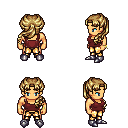
a pixel art fantasy rpg character, male body template, human, tanned skin, maroon pirate shirt, gold greaves, blonde princess hairstyle, bracelets, metal boots, four views (front, back, left, right), 2x2 character sprite sheet, small pixel art, hard edges, no anti-aliasing